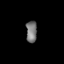
Tissue: prostate
Cell type: Endothelial cells
Senescence score: 0.6867
Nuclear area (px): 230
Mean DAPI intensity: 119.613